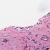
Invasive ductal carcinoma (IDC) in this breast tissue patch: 1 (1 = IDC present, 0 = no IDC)